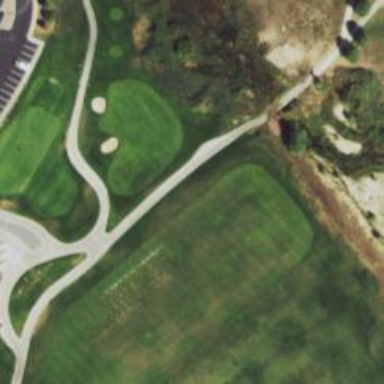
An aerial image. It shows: Service road used as golf cart path.